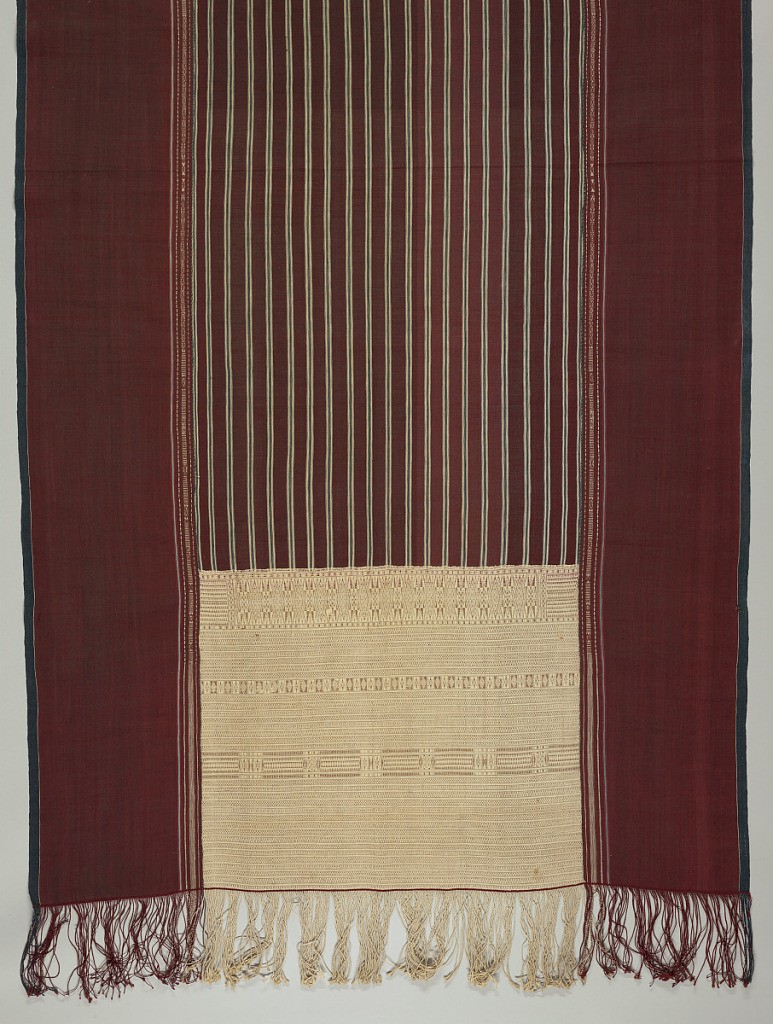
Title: Ulos ragidup (ceremonial shoulder cloth)
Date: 19th century
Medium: cotton Technique: tied resist patterning in warp or weft (ikat) on plain weave, with supplementary weft patterning
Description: Ulos ragidup, 'the cloth with the pattern of life', is a large ceremonial selendang (shoulder cloth) which is wrapped around the groom's mother by the bride's father at a wedding. Center area in dark maroon with vertical stripes of light blue and a bright red-brown. Ornamented on either end with intricate insets of cream color with horizontal bands of design, by making use of one additional warp. Wide borders in dark red, with a narrow stripe of dark blue on outer-most side and a stripe showing a geometric pattern in gold on the inner most side (touching the center panel), run the length of the piece on both sides of the center panel. Woven in three sections and fringed.